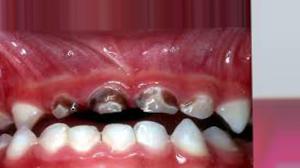
Condition: Caries